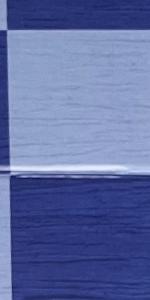
Label: Empty